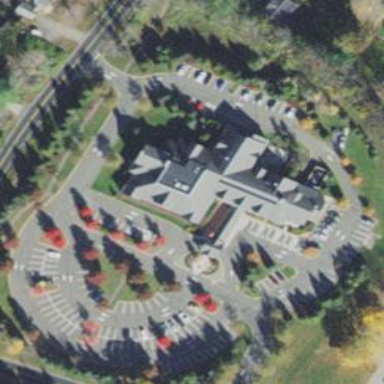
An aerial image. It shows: Library building.